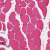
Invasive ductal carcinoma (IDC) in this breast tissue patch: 0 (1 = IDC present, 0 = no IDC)